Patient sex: M
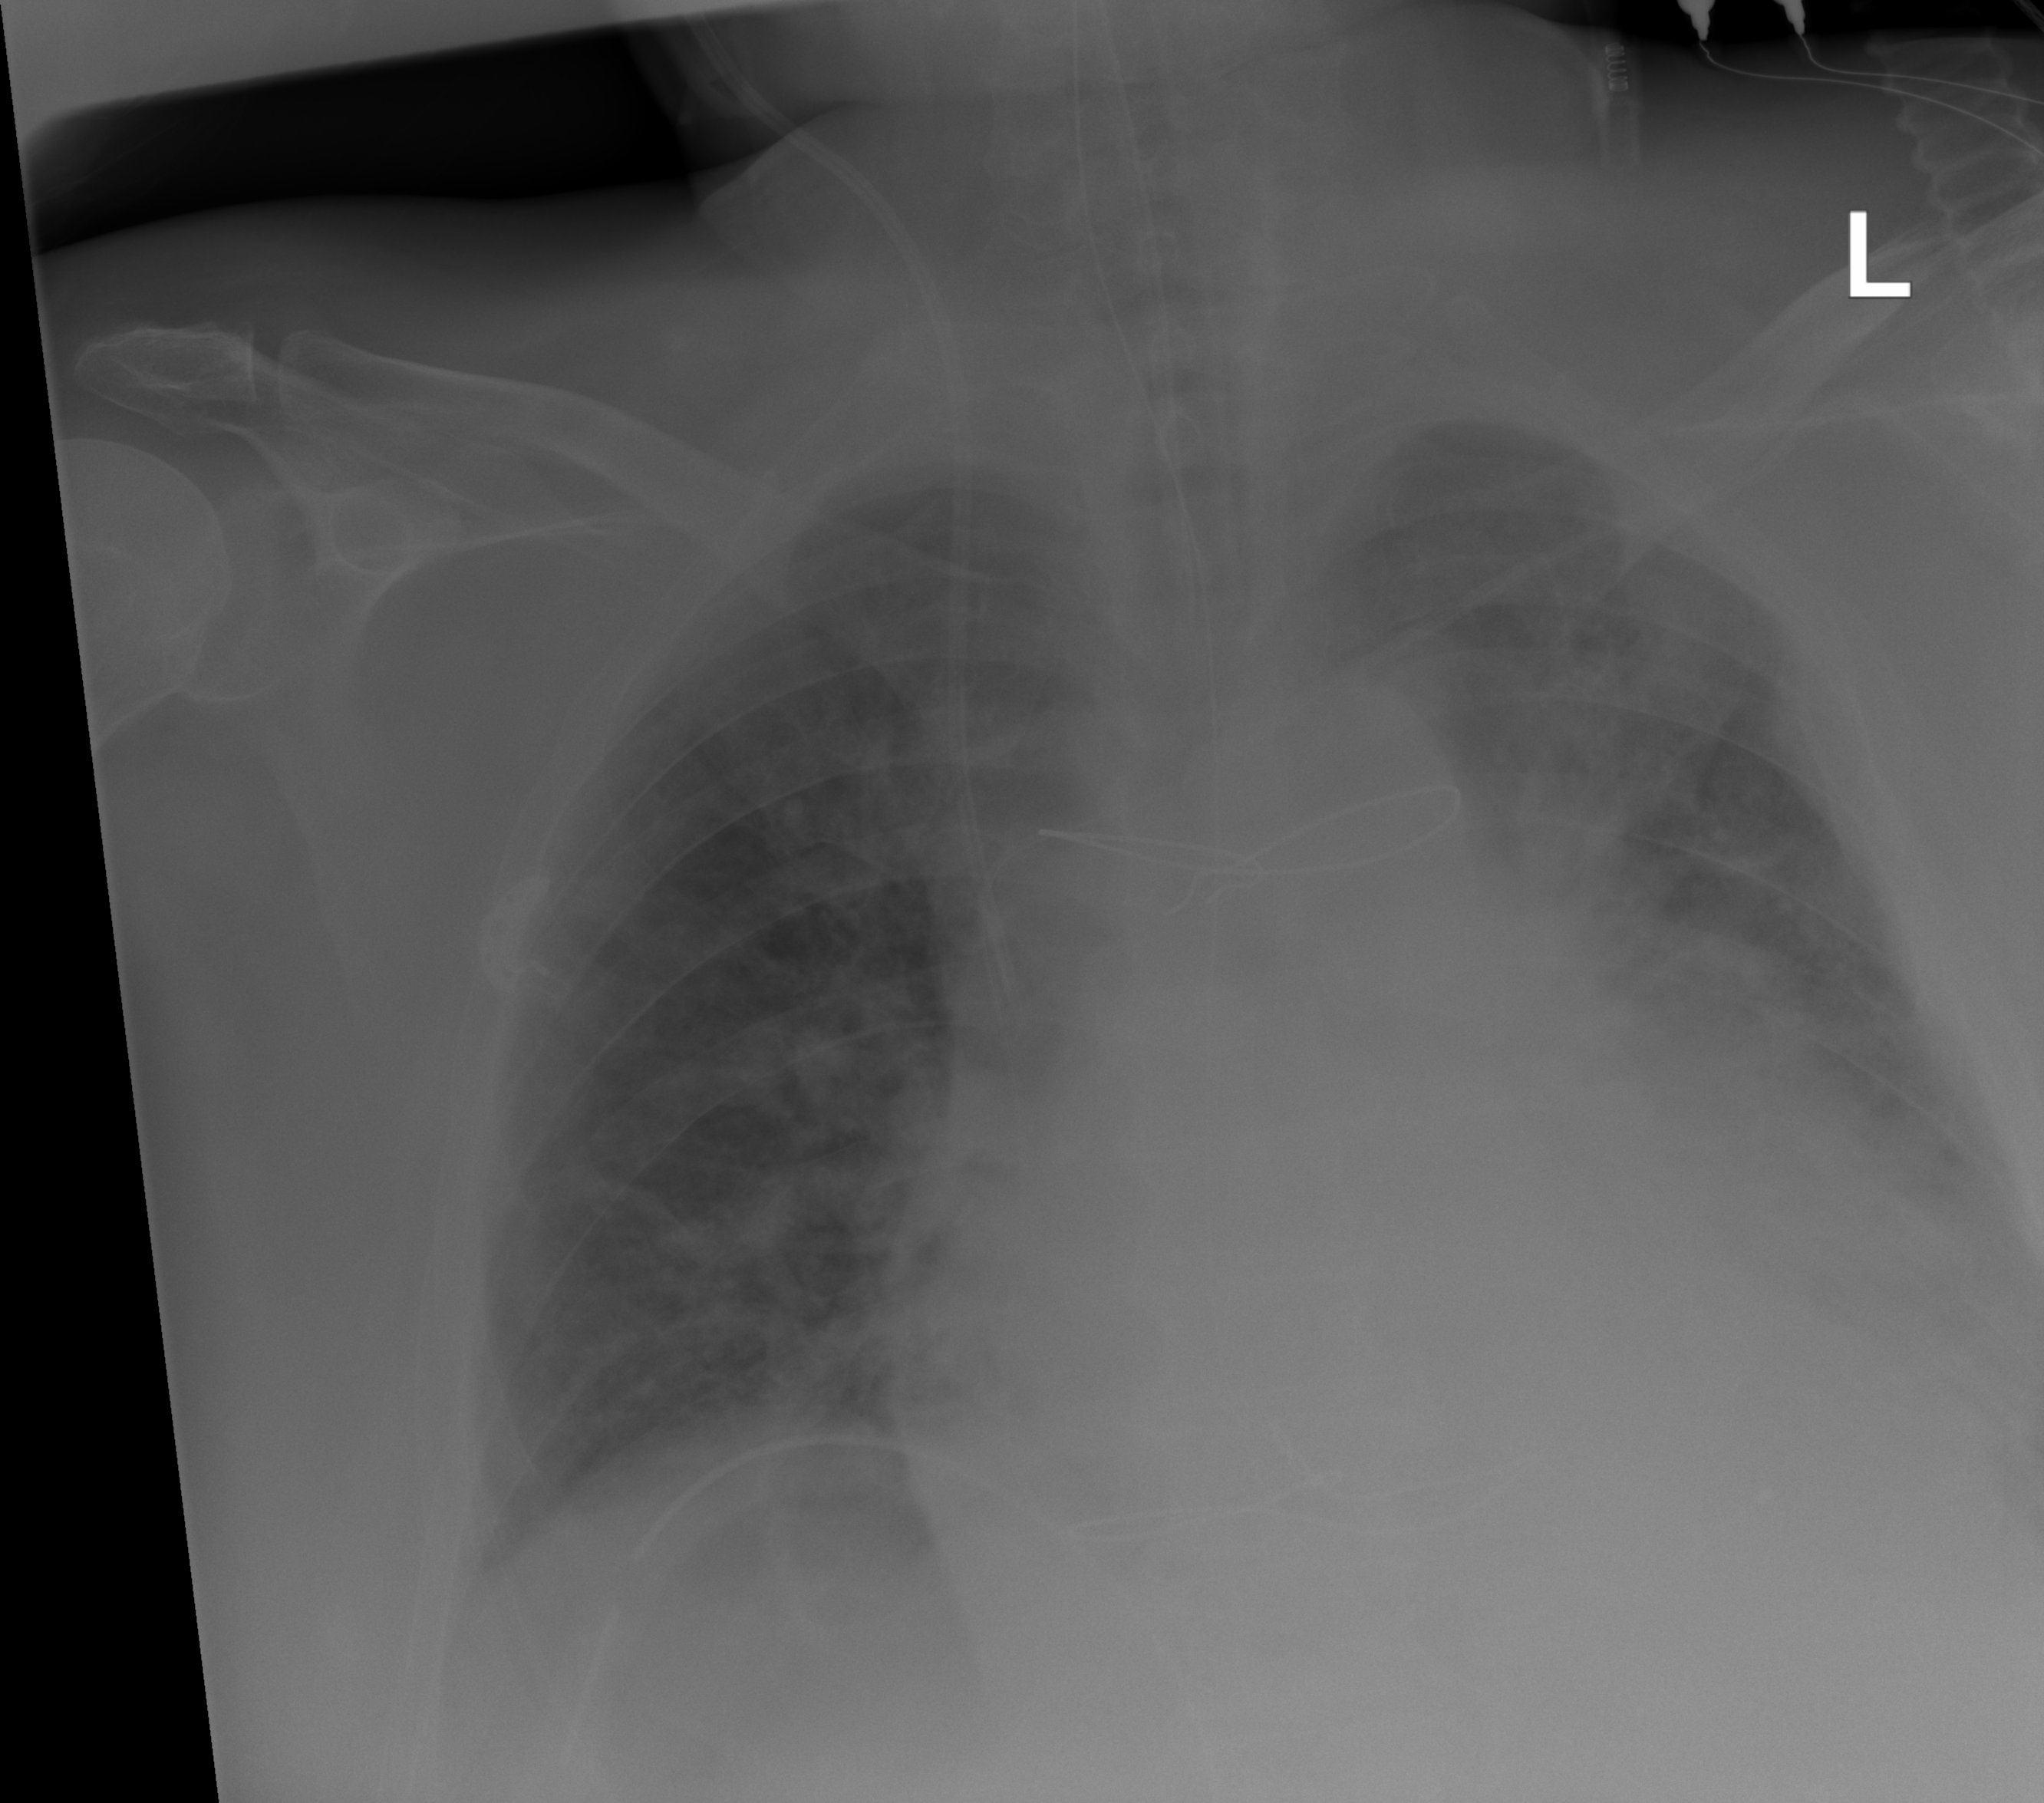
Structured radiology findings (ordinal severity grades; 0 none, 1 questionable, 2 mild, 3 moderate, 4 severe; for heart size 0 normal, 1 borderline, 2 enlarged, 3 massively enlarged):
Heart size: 3
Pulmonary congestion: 3
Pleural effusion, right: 2
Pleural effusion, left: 2
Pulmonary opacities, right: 2
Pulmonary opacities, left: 2
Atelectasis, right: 0
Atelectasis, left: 0